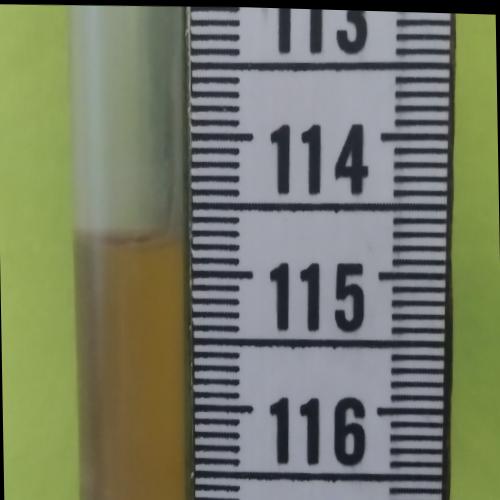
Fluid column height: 114.8 cm